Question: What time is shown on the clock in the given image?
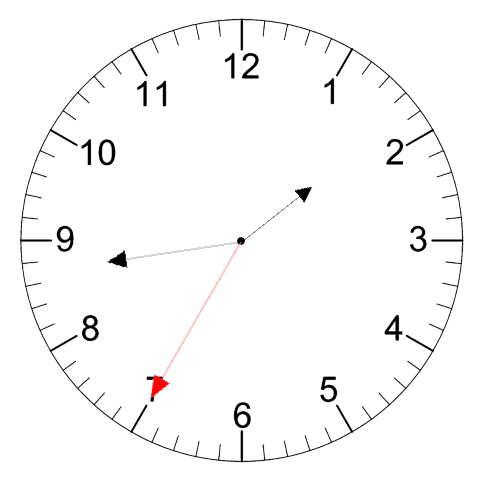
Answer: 01:43:35